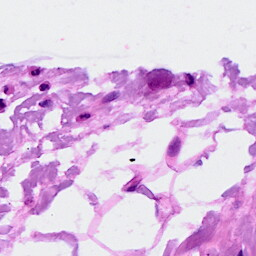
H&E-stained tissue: Breast